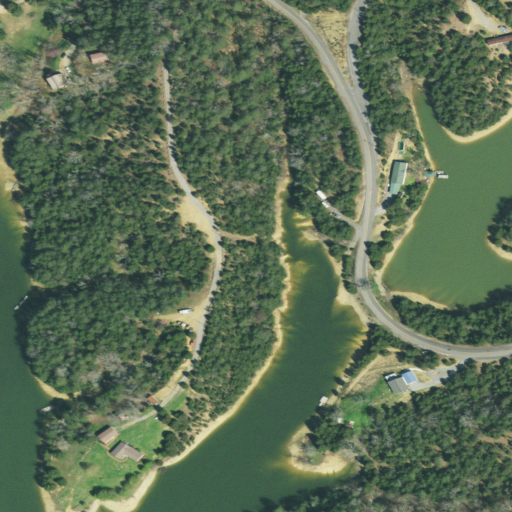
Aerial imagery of valley in Tennessee named Patterson Hollow containing evergreen forest, barren land, pasture, shrub, medium intensity development, low intensity development, grassland, mixed forest, open development, open water, and deciduous forest